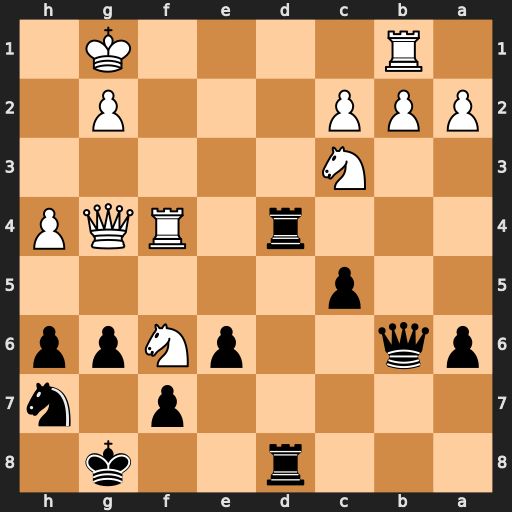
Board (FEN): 3r2k1/5p1n/pq2pNpp/2p5/3r1RQP/2N5/PPP3P1/1R4K1
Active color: b
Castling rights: -
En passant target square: -
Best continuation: Nxf6 Qf3 Rxf4